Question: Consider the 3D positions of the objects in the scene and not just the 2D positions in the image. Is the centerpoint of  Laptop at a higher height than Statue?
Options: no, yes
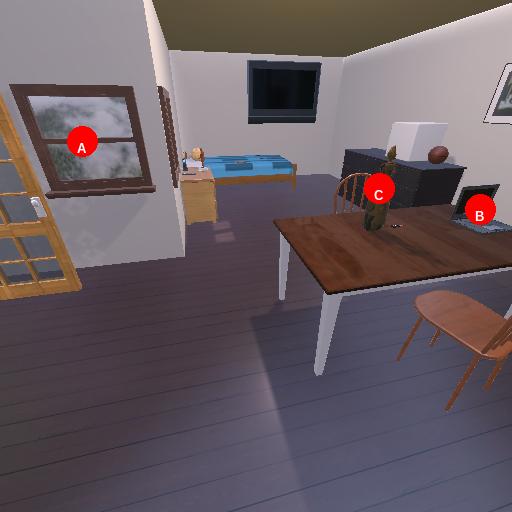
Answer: no